Question: Following is my dialog which gets dismiss on tablet lock or when the tablet display sleeps.
I just wanted to ask how to avoid dismissal of dialog before completion of configuration process ?
Thanks in advance.

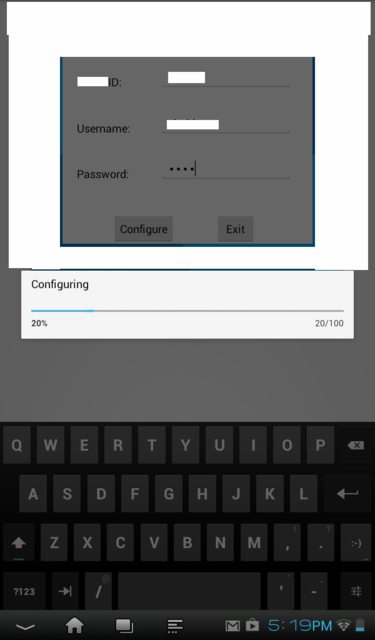
Answer: Based on your screenshot, I assume that you have force your application to be in portrait mode, right?
If so, then when your application is in portrait mode and you turn off/lock the screen and then if you turn on the screen, the locker is in landscape right? That means your last activity have to be recreated.
So If your app is locked to portrait mode, you can add in the manifest 'android:configChanges="orientation|screenSize"'
That means you will handle this config changes by yourself. This is basically a bad practise if you use it as a workaround as a "solution" config changes if you dont know what are you doing (see more at <URL>. But if you force your app to be in Portrait, then it is ok.